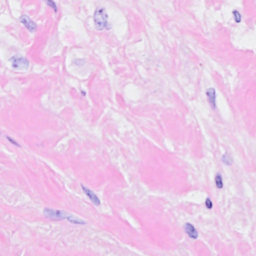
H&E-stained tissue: Breast